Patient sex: F
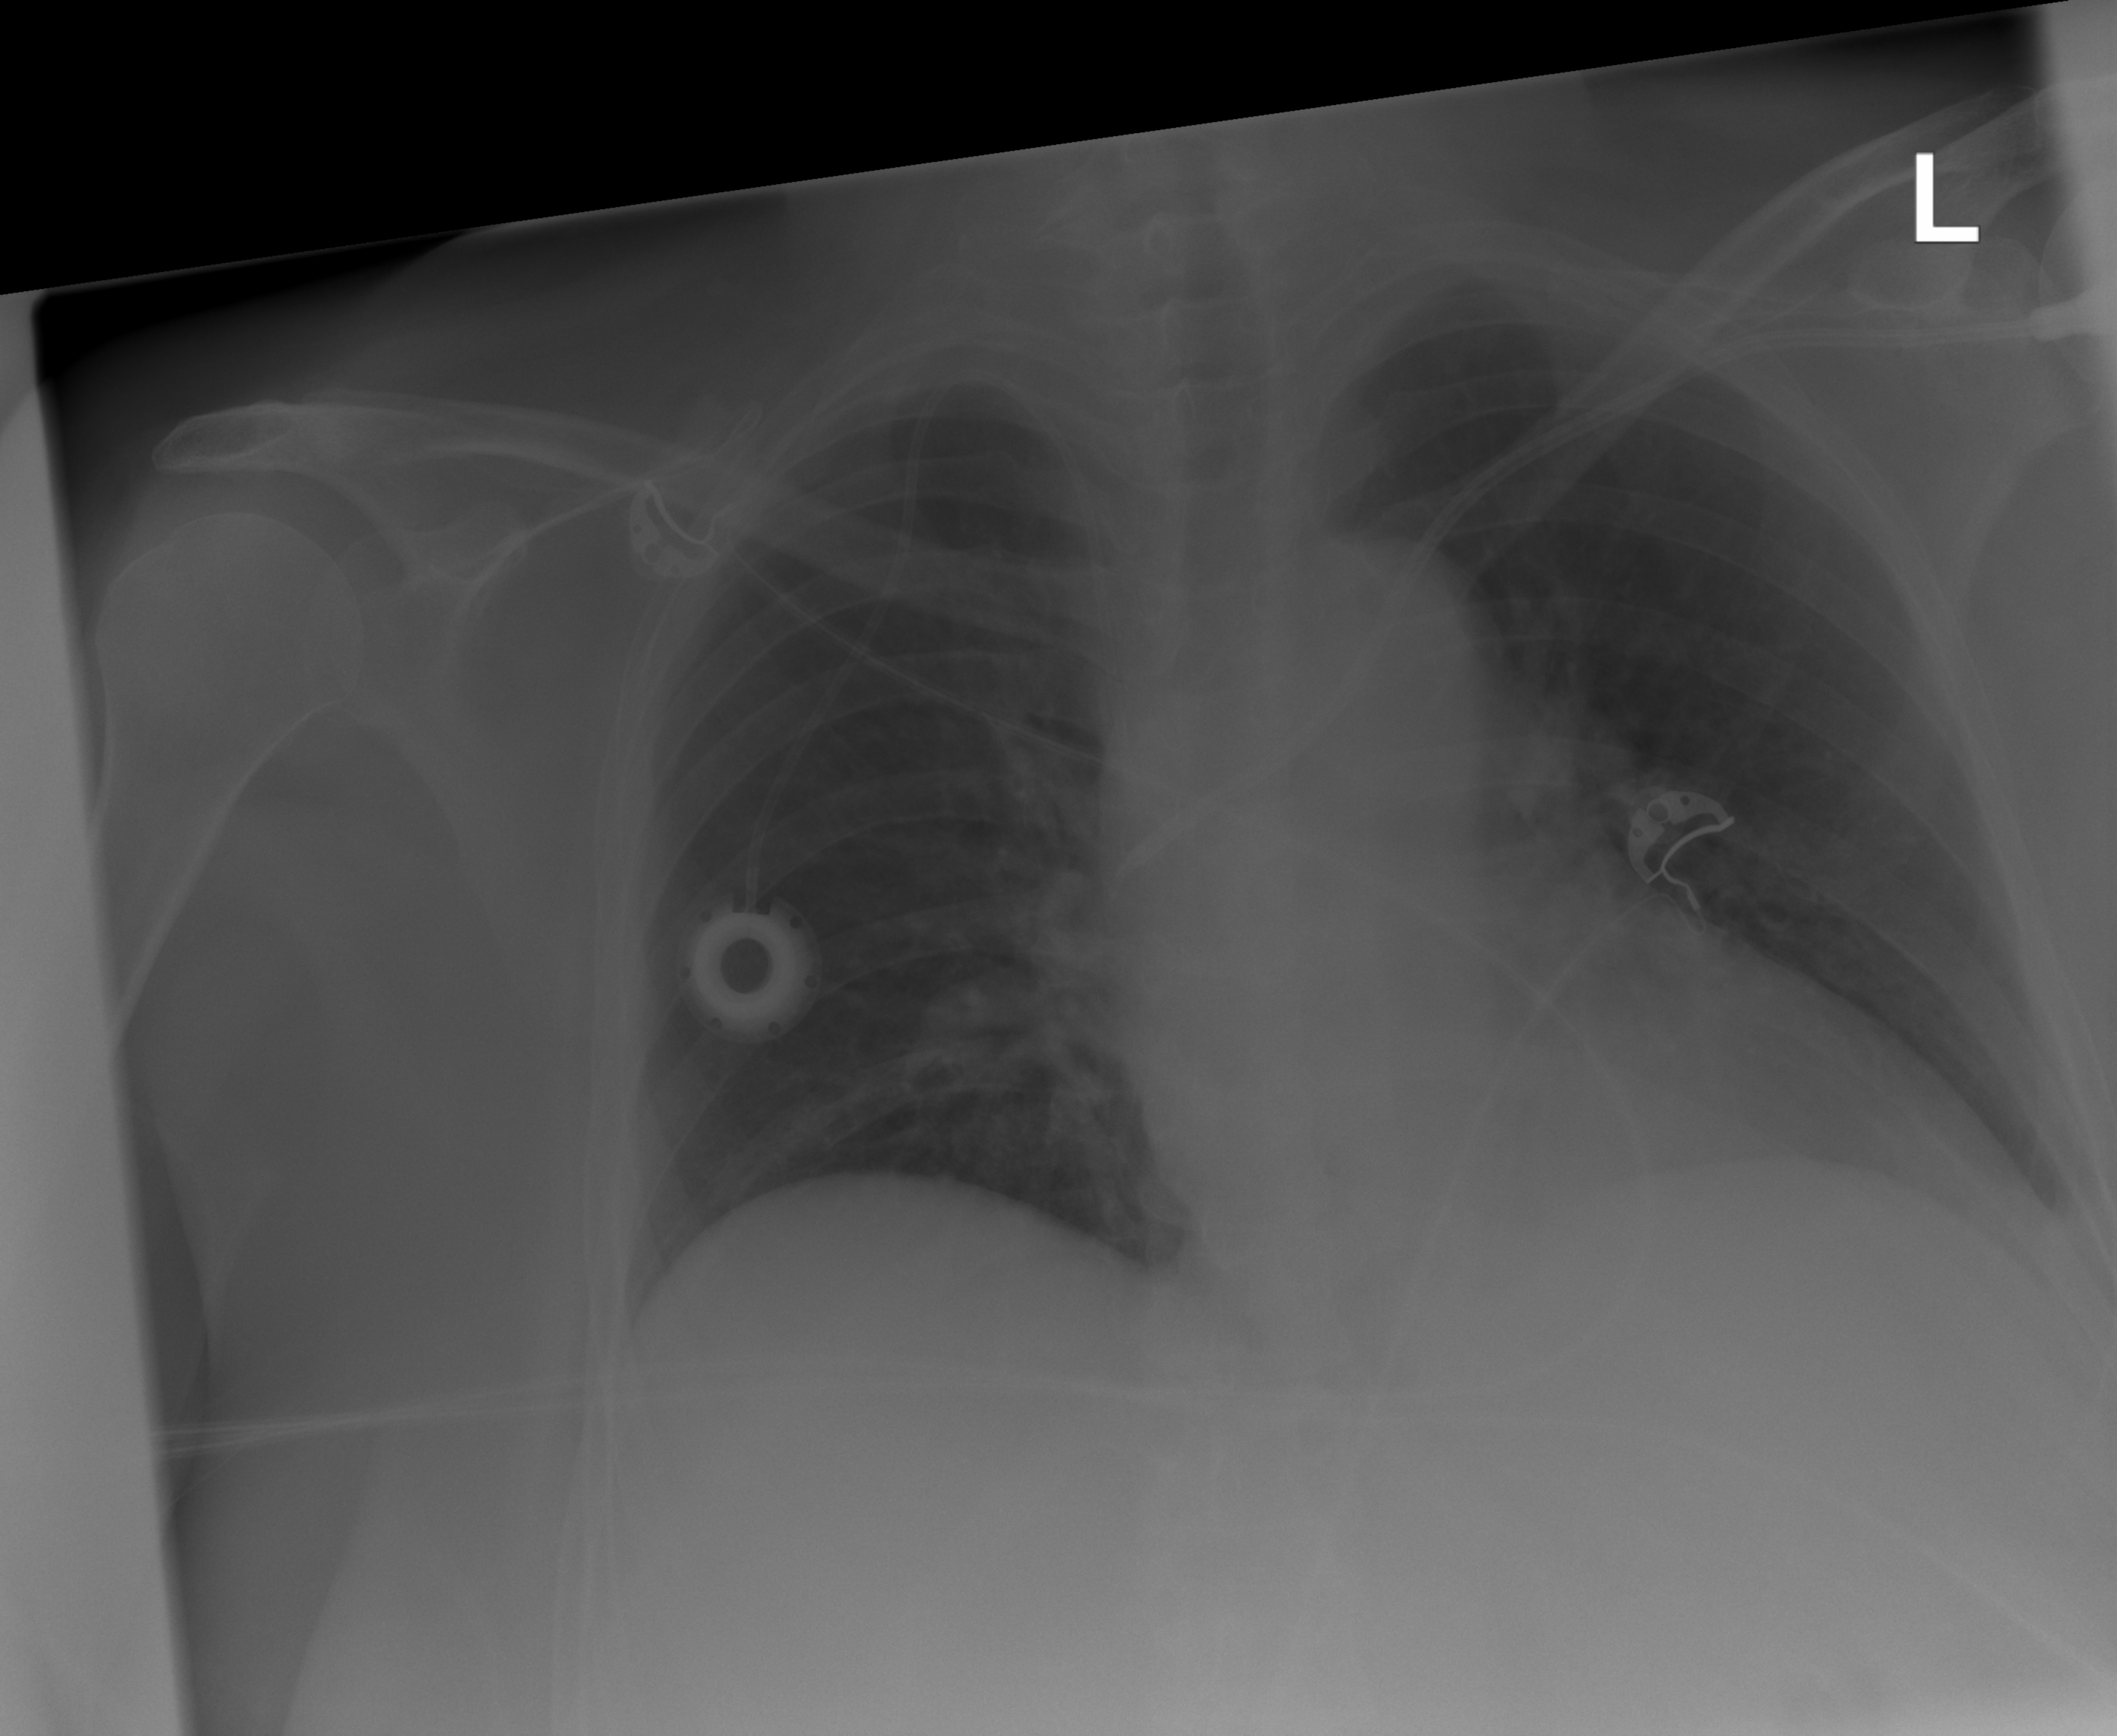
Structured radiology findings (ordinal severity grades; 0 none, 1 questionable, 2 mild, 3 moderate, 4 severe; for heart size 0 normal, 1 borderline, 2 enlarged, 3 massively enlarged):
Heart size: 1
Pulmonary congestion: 2
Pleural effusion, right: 0
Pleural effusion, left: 1
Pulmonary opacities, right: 0
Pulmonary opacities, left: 0
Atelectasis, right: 0
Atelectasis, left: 2